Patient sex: M
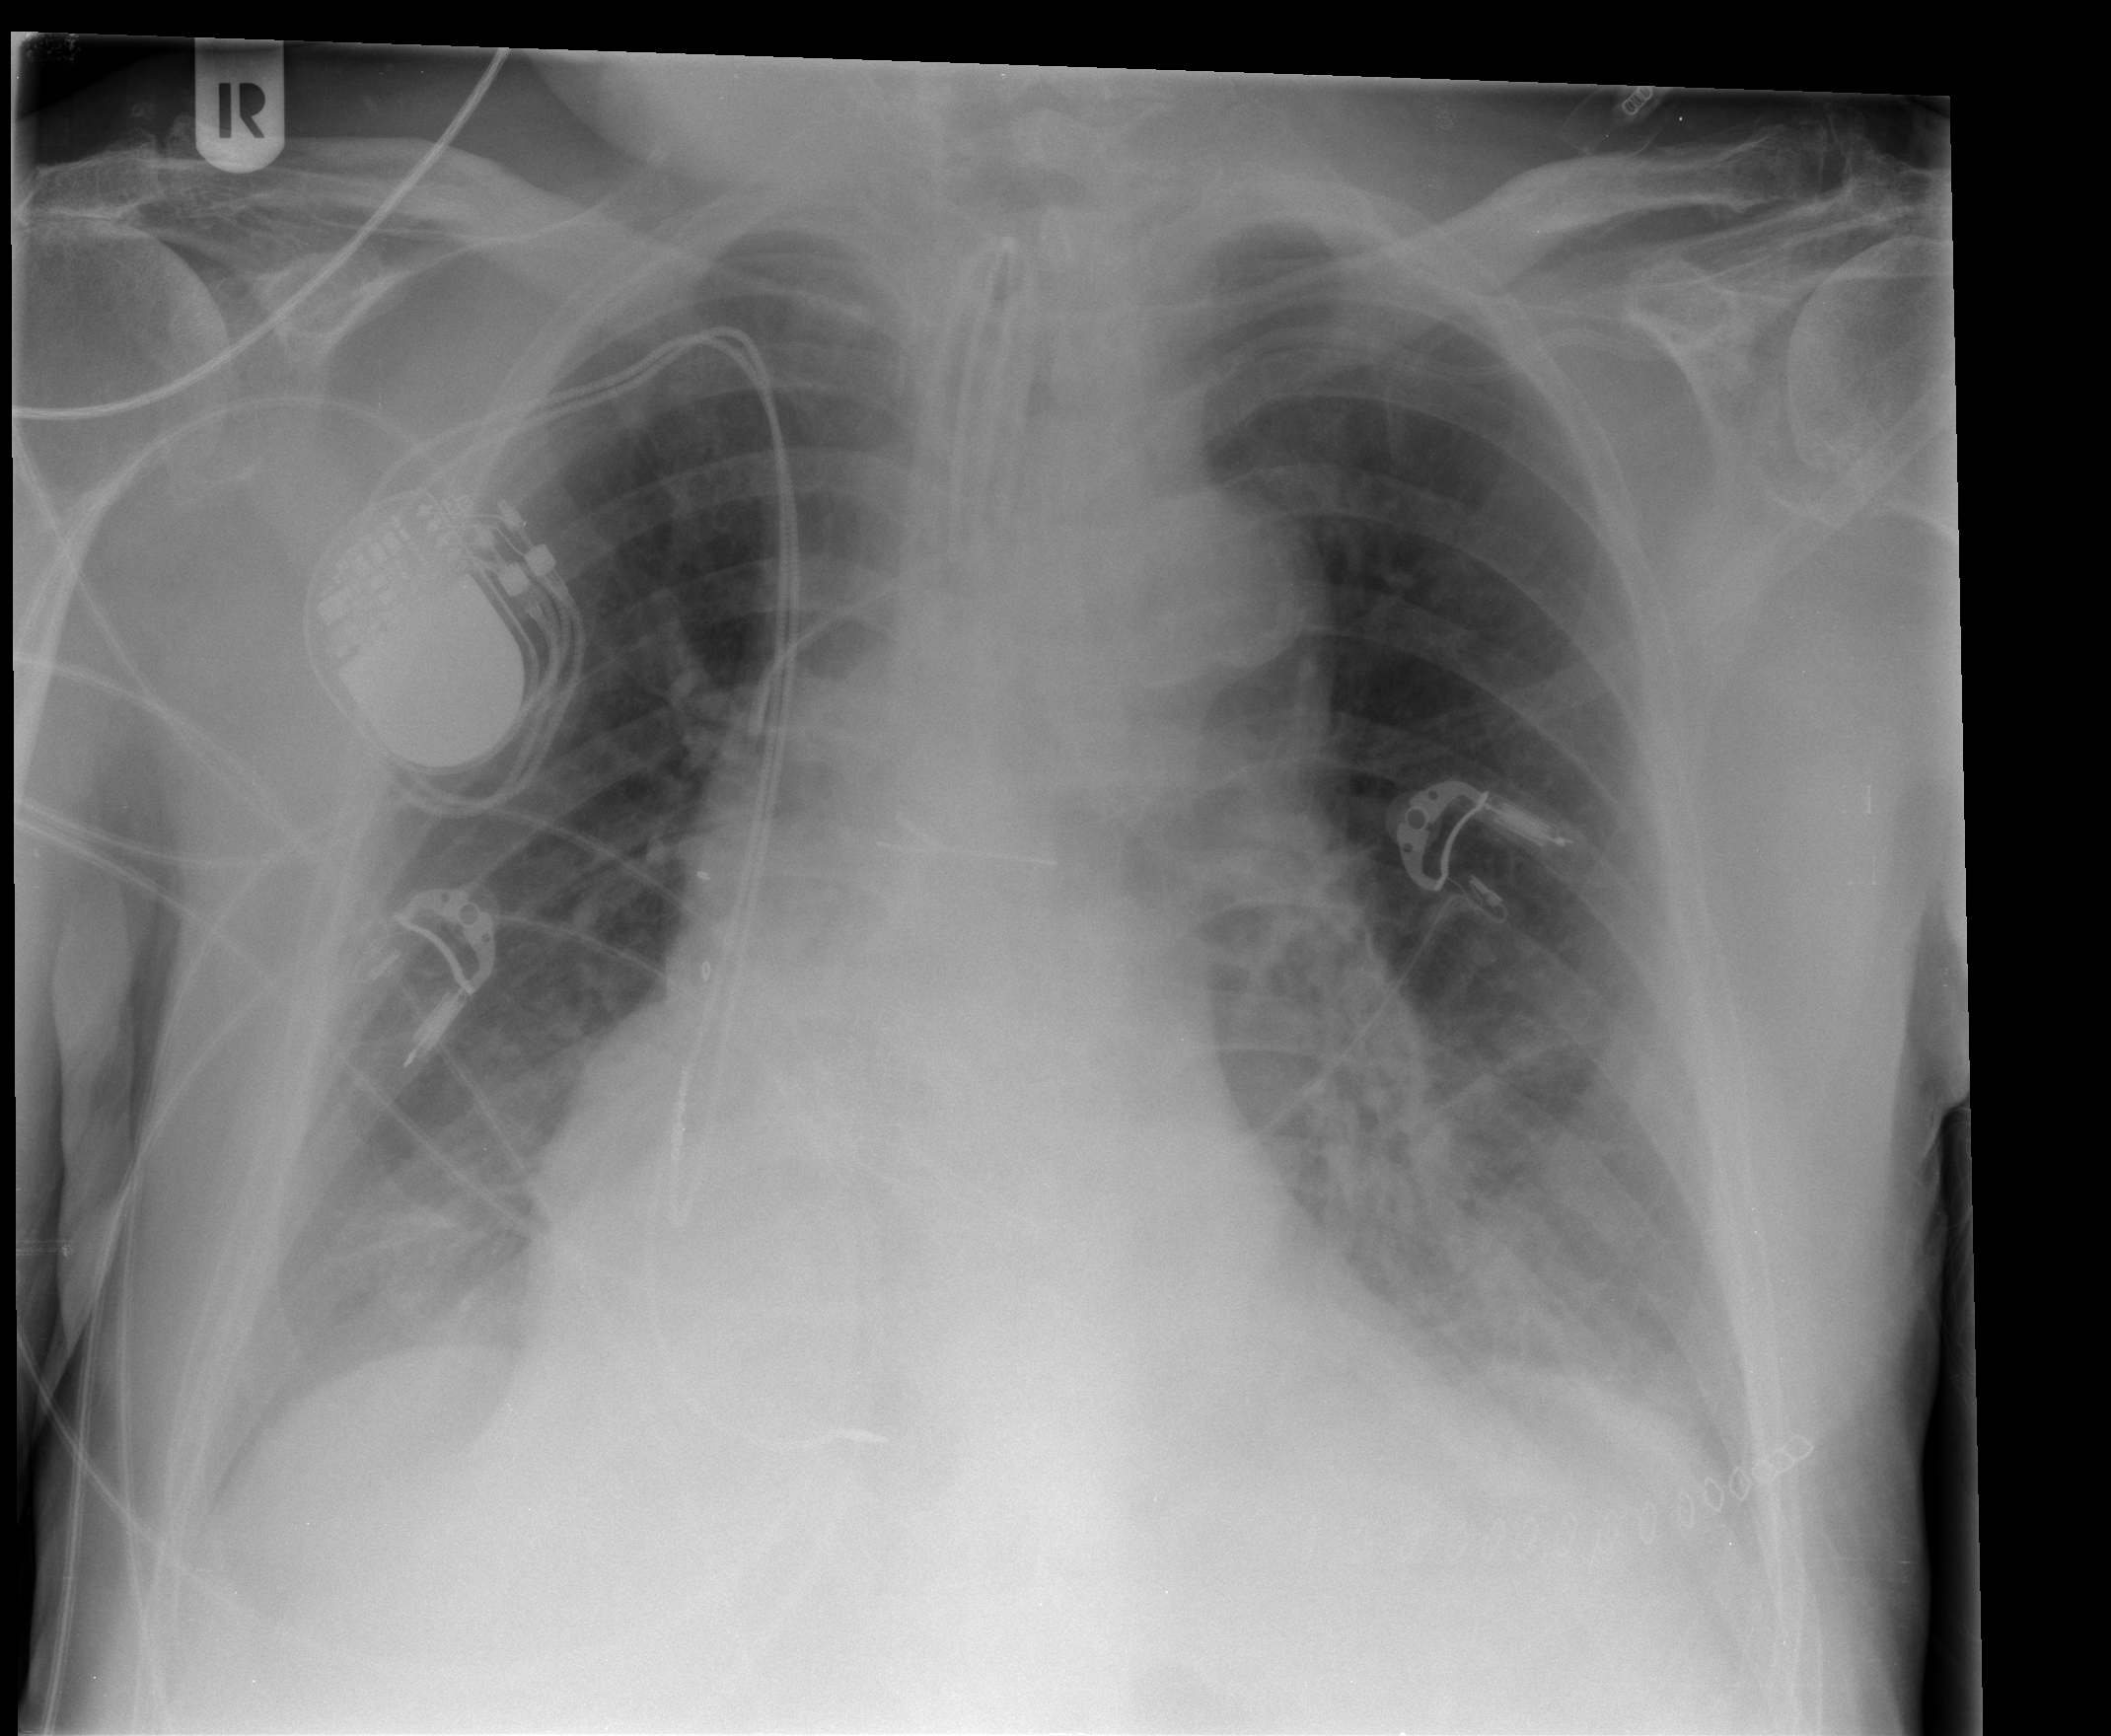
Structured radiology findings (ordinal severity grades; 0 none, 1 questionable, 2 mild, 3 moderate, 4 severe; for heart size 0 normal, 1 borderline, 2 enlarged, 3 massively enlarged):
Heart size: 2
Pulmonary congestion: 2
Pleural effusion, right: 0
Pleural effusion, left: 0
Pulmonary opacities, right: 0
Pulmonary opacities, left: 2
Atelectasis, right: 2
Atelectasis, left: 2